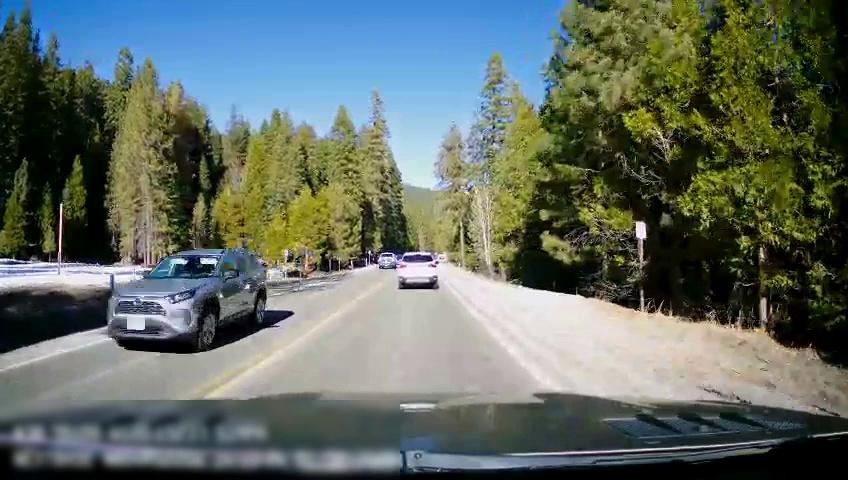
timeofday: Day
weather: Sunny
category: Drivable Space
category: Vehicles | SUV
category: Vehicles | Truck
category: Vehicles | SUV
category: Lanes | Opposite Lane
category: Lanes | Opposite Lane
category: Lanes | Current Lane
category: Lanes | Current Lane
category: Traffic | Signs